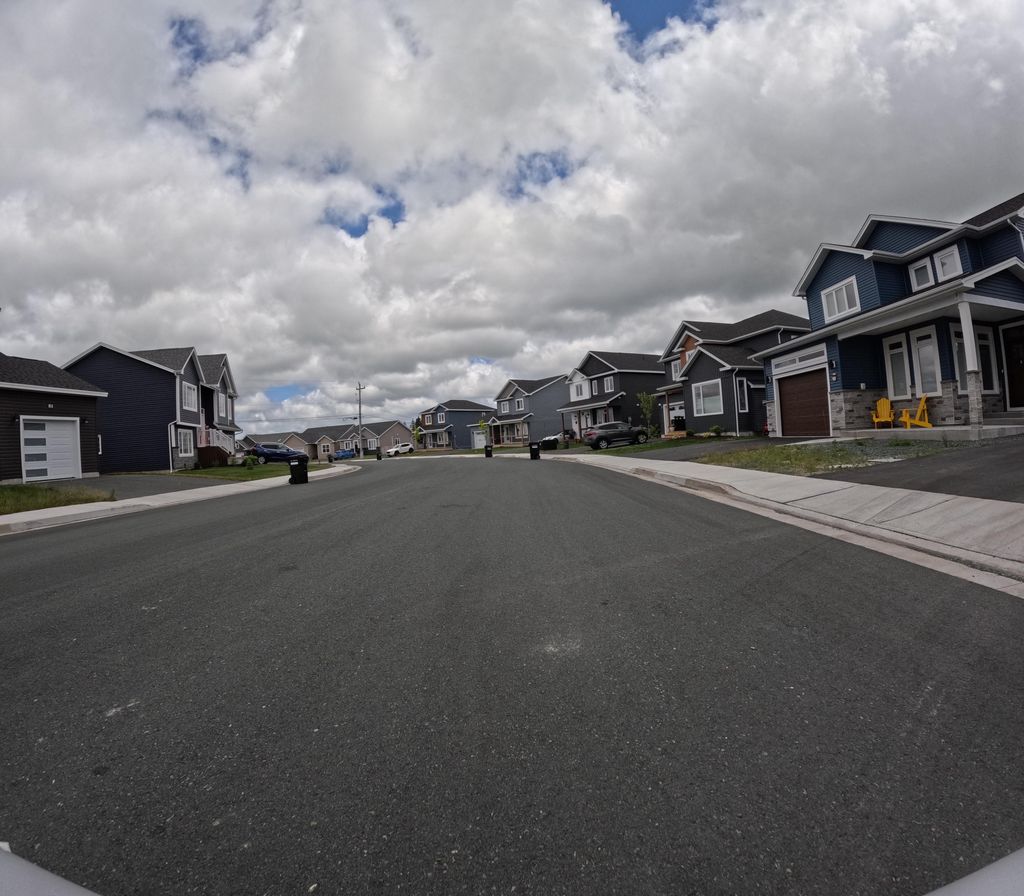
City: st_johns